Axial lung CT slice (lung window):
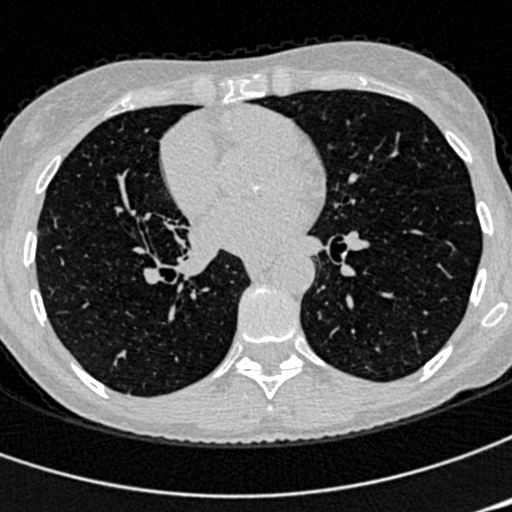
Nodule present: no